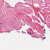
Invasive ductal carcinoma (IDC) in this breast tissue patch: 0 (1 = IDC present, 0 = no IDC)